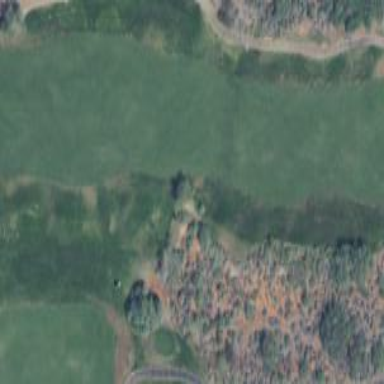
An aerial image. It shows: Rough area on grassy golf course.